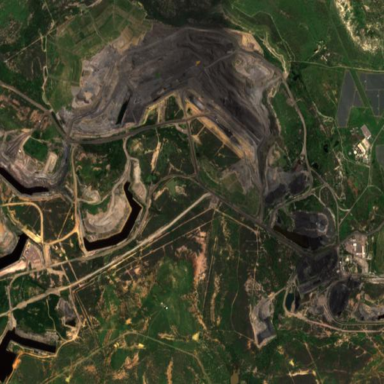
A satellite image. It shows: Industrial area used for mining.